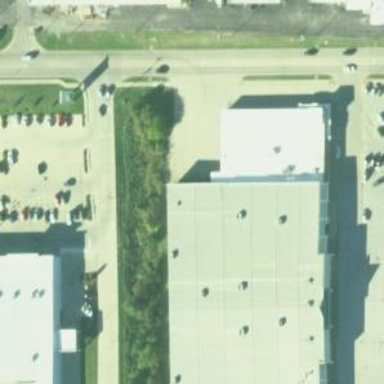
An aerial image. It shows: Retail building.